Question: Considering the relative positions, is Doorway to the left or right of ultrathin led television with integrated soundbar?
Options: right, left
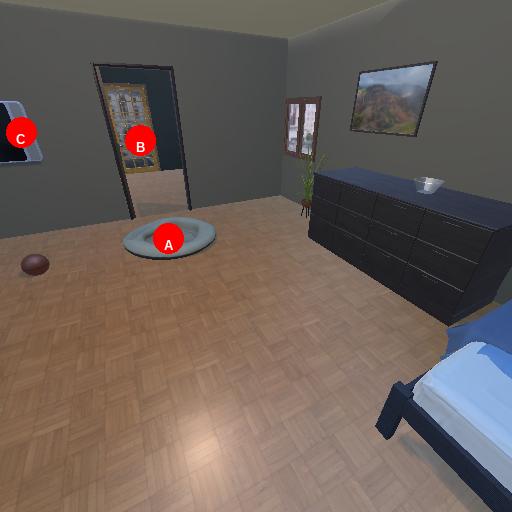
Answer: right